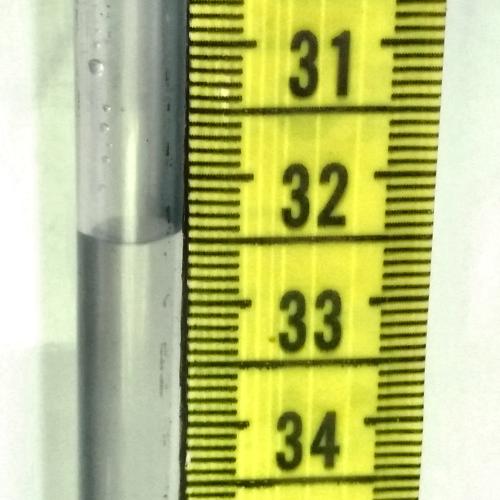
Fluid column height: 32.5 cm